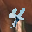
Label: 4